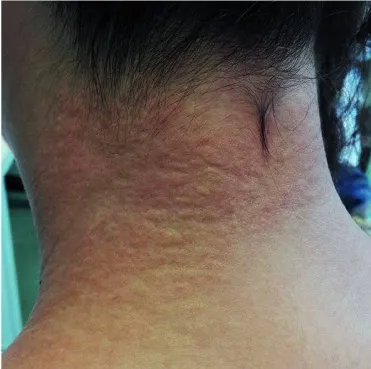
Photographs of the skin lesion taken from. Behind.
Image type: medical_photograph (skin_photograph)